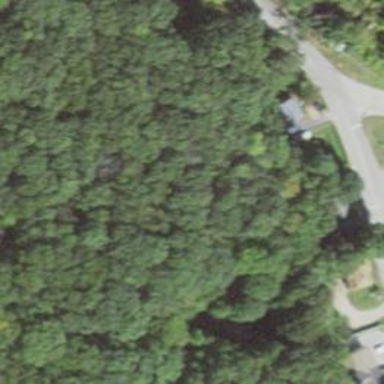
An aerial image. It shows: Residential driveway designated as service road.